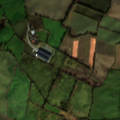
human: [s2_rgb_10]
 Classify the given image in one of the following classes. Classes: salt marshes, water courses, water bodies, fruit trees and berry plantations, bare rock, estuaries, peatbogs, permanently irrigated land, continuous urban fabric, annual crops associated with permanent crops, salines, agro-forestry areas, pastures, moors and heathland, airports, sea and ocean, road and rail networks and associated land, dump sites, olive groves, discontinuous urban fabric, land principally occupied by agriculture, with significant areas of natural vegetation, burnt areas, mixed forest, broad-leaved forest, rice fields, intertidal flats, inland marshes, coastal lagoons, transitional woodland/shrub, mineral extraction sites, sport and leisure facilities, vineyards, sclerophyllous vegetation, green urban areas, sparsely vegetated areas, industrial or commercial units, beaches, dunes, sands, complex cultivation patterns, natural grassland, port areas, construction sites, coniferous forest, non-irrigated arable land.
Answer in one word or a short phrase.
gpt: non-irrigated arable land, pastures